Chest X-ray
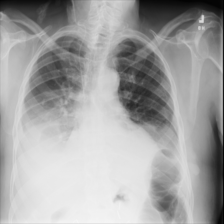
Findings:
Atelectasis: negative
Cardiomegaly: negative
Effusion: positive
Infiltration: negative
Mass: negative
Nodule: negative
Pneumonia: negative
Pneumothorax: negative
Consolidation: negative
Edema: negative
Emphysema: negative
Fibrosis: negative
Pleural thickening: negative
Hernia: negative